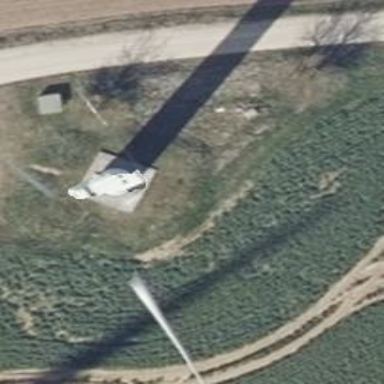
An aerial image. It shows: Wind generator using wind turbines of horizontal axis.